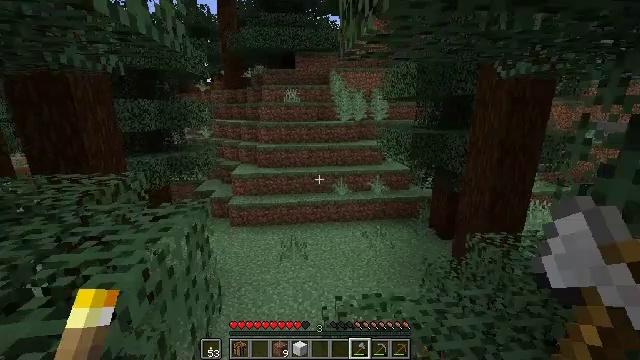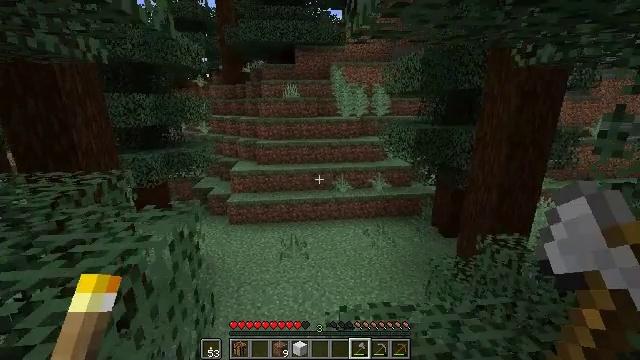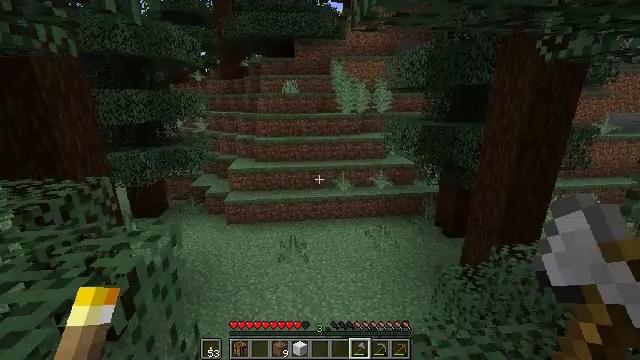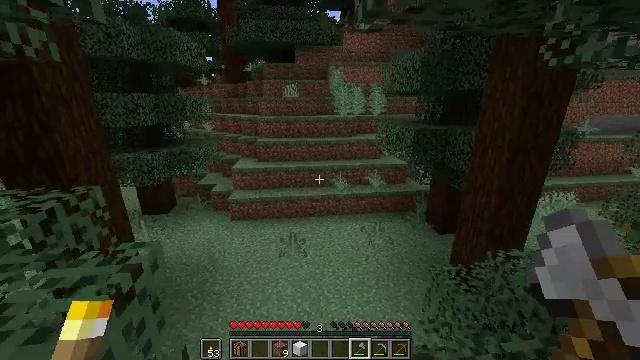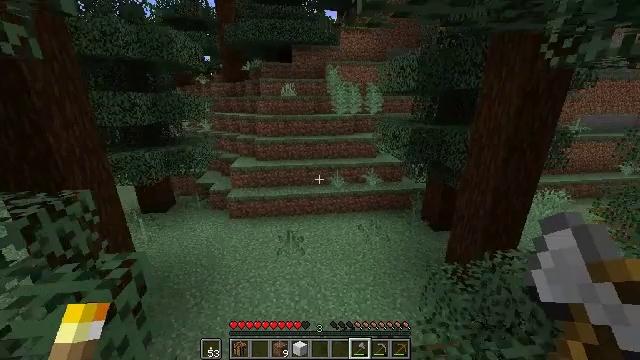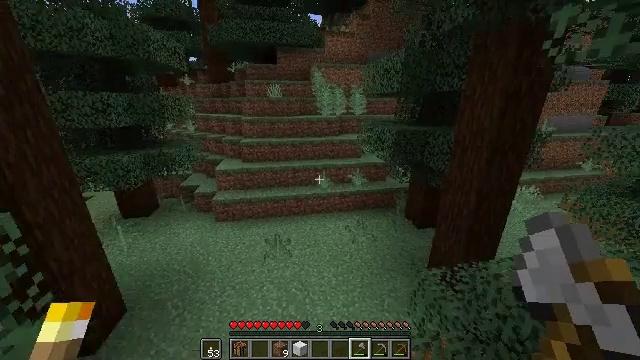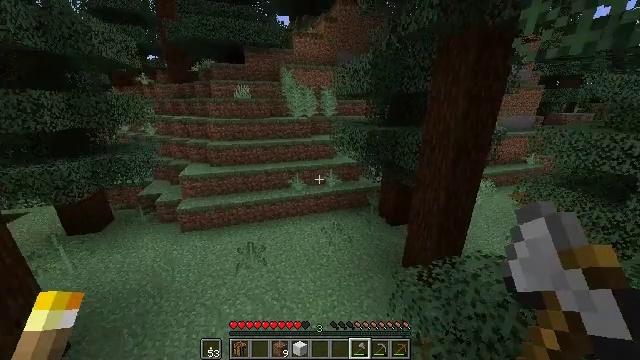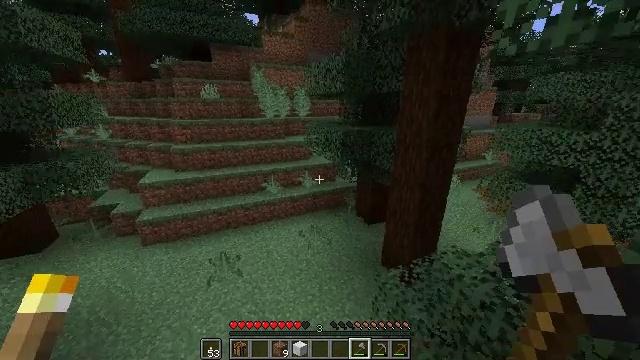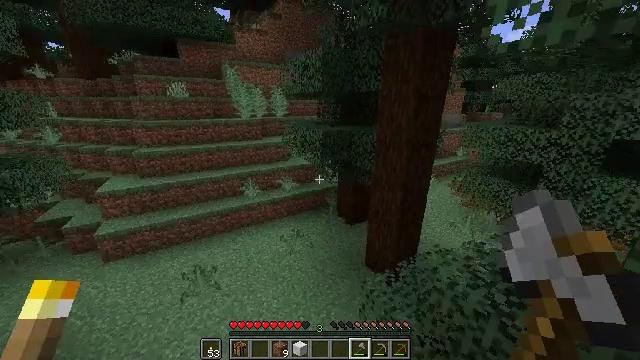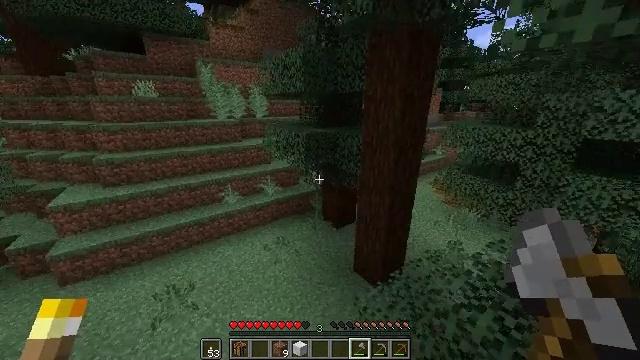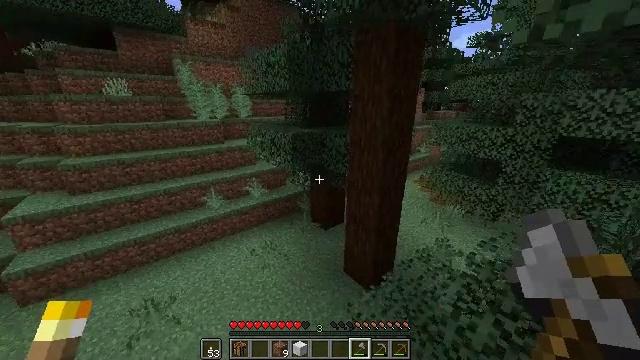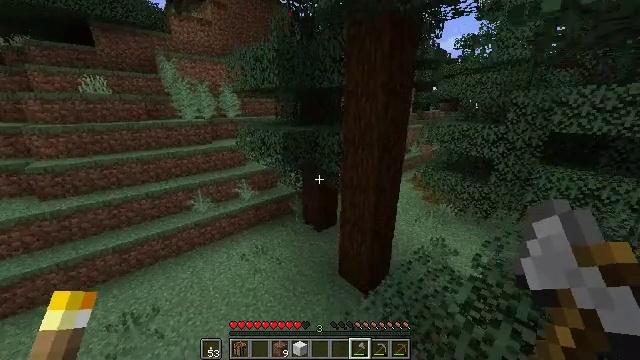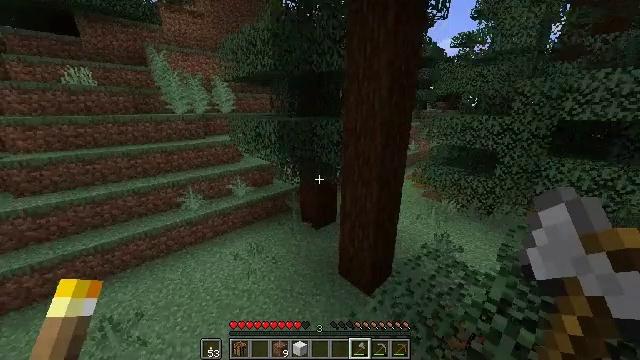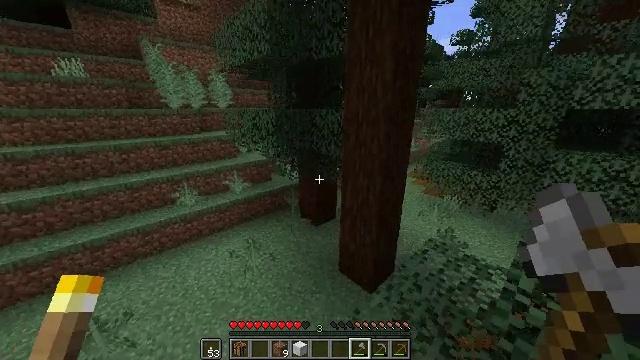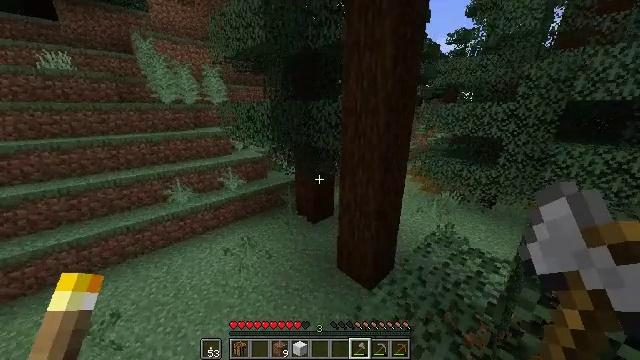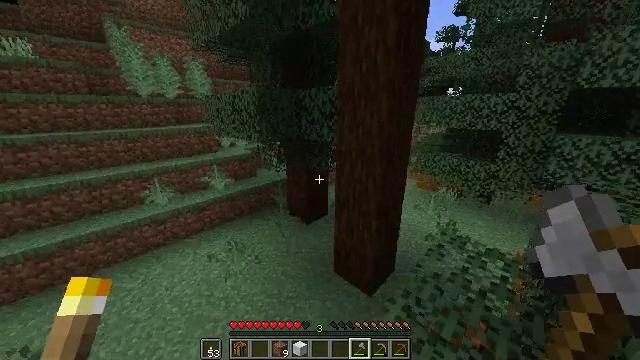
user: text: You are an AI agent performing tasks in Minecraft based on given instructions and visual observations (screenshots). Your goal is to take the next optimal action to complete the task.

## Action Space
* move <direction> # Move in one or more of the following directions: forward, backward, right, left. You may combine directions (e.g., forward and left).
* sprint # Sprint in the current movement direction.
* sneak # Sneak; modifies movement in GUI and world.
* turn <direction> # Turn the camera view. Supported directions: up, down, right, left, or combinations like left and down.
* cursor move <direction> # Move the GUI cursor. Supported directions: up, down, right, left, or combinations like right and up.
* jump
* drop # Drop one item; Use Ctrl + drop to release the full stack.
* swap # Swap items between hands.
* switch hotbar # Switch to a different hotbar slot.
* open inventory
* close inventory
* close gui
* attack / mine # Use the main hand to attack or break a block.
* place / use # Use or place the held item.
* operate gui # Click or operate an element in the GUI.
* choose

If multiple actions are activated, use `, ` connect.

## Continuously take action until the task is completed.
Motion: motion action
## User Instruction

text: Mine sand by the water.
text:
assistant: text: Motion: move forward, sprint
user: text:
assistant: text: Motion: move forward, sprint
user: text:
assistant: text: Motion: move forward, sprint
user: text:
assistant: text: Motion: move forward, sprint
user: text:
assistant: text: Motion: move forward, sprint, turn right
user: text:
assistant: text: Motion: move forward, sprint, turn right
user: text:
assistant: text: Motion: move forward, sprint, turn right
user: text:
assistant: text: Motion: move forward, sprint, turn right
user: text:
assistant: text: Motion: move forward, sprint, turn right
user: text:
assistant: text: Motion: move forward, sprint, turn right
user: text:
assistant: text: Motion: move forward, sprint, turn right
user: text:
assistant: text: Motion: move forward, sprint
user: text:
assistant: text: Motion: move forward, sprint
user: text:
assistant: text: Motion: move forward, sprint
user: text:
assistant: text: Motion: move forward, turn right
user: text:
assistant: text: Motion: move forward, turn right
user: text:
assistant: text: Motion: move forward, turn right
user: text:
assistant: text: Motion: move forward, turn right
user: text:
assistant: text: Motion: move forward, turn right
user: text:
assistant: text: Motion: move forward, turn right
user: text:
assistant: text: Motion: move forward, turn right
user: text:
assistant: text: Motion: move forward, turn right
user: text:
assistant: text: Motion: move forward, turn right
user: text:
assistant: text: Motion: move forward, turn right
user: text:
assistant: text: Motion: move forward, turn right
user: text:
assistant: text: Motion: move forward, turn right
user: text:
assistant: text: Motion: move forward and move right, turn right
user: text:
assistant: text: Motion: move forward and move right, turn right
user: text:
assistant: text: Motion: move forward and move right
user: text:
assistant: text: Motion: move forward and move right